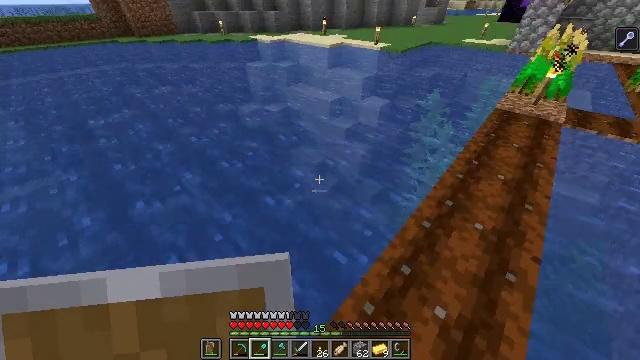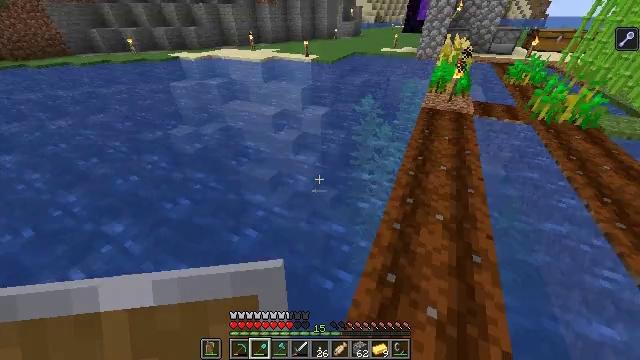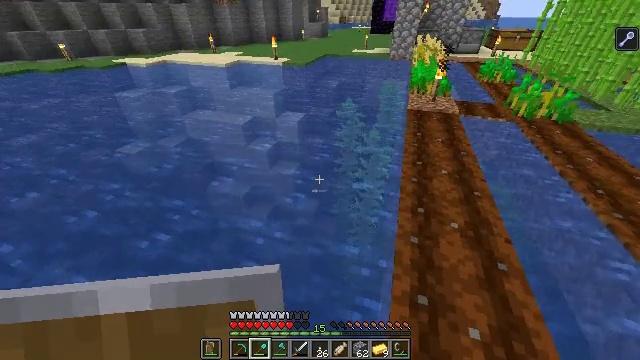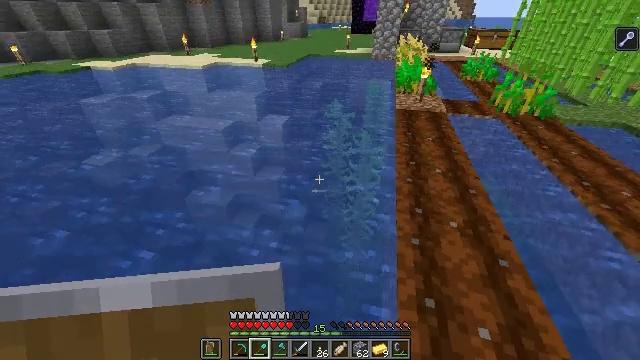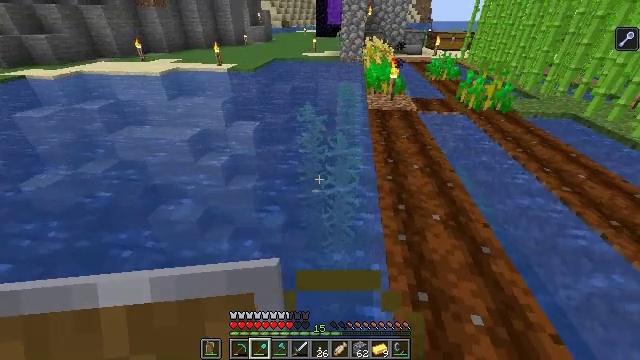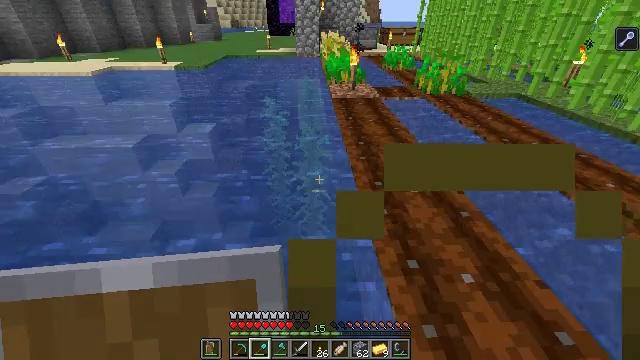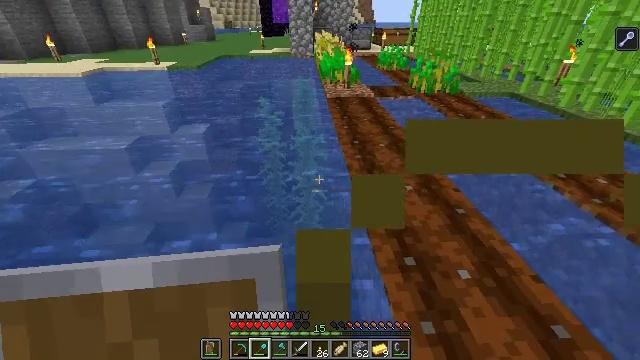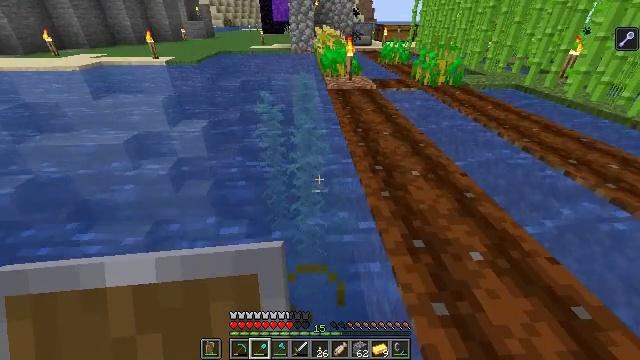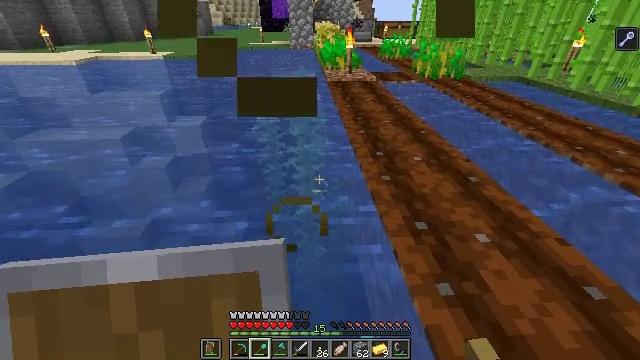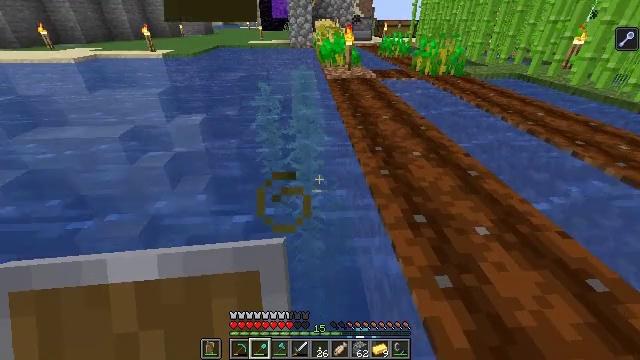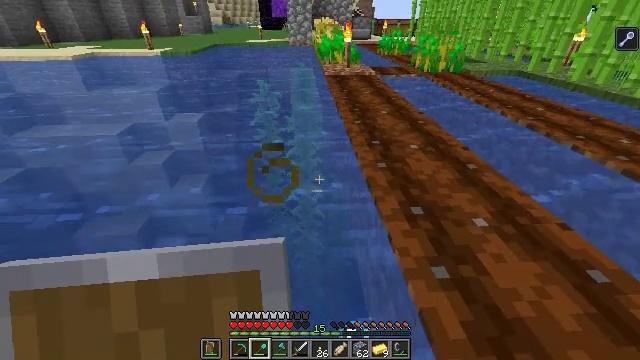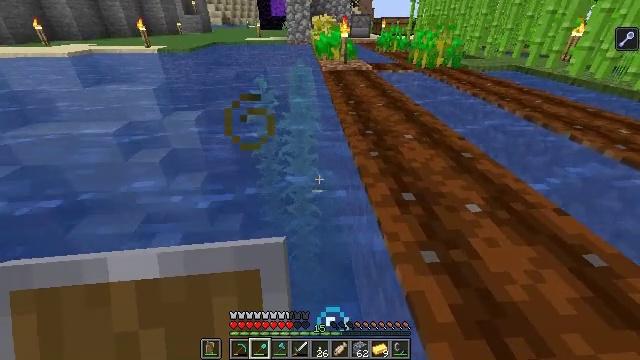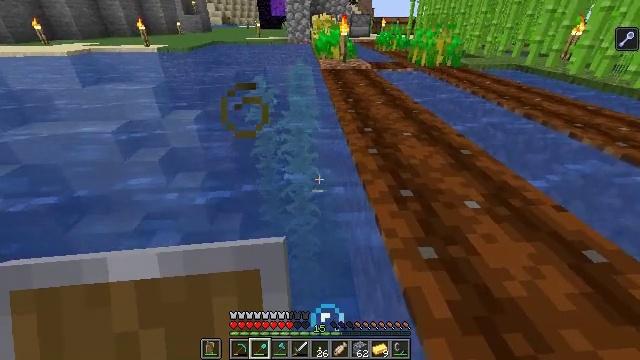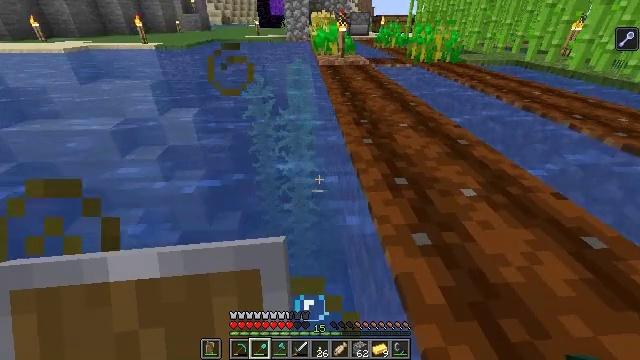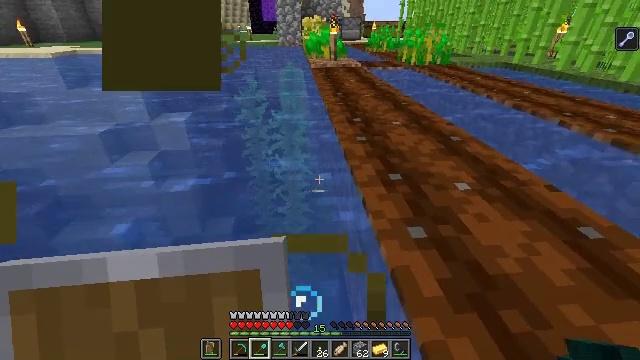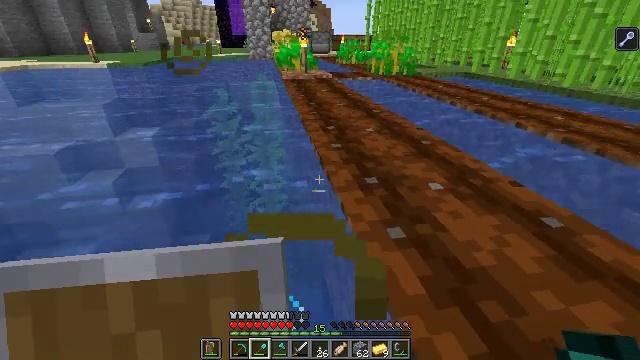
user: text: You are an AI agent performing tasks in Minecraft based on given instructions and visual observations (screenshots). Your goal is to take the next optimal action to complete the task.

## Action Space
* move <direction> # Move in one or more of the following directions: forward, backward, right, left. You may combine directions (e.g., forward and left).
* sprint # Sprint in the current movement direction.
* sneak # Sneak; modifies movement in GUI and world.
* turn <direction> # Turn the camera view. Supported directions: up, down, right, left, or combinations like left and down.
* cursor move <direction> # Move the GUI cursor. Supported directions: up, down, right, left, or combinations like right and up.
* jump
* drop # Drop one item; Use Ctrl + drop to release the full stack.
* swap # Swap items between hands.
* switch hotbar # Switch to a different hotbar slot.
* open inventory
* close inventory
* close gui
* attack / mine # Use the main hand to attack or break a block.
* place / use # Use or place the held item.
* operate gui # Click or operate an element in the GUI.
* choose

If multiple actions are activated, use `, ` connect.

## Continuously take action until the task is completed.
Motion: motion action
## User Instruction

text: Harvest wheat from the field.
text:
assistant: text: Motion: move left, turn right and up
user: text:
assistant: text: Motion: move left, turn right and up
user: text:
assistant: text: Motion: turn right and up
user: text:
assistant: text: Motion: turn right and up
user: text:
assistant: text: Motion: turn right
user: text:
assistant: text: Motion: turn right
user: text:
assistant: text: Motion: move right
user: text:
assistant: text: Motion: move right
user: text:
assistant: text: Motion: move right
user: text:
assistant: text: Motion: move right
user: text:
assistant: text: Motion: no_op
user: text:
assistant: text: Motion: no_op
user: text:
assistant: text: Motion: no_op
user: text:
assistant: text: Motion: turn right and up
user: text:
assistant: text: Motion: move right, turn right and up
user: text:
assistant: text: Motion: move right, turn right and up
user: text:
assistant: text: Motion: move forward and move right, turn right
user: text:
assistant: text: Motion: move forward and move right, turn right and down
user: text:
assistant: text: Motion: move forward and move right, turn right, jump
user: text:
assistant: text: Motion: move forward and move right, turn right, jump
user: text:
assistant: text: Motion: move forward, turn right, jump
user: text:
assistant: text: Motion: move forward, turn right and down, jump
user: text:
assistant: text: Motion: move forward, turn right and down, jump
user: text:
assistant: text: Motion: move forward, turn down, jump
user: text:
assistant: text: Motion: move forward, turn left and down, jump
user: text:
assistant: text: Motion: move forward, turn left and down, jump
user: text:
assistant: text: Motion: move forward, turn left and down, jump
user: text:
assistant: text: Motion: move forward and move right, turn left and down, jump
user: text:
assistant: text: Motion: move forward and move right, turn left, jump
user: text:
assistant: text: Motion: move forward and move right, turn left, jump